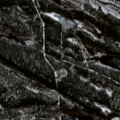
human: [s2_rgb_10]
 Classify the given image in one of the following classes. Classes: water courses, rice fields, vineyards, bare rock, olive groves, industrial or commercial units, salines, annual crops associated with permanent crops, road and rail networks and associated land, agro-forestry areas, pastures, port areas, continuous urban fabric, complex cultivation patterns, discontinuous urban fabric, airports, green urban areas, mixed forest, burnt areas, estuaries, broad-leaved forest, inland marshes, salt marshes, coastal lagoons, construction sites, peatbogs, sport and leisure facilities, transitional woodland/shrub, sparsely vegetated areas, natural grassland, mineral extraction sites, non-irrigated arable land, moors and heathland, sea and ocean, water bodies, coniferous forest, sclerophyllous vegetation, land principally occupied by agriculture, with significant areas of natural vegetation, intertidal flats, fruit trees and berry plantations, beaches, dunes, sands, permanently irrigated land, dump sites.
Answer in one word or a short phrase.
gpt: coniferous forest, transitional woodland/shrub